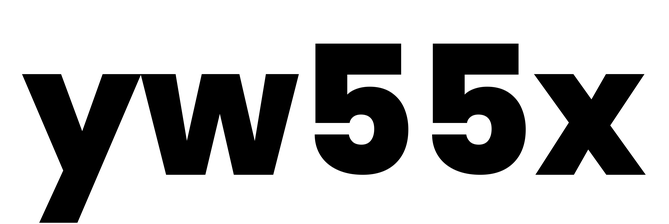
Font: Poppins-ExtraBold